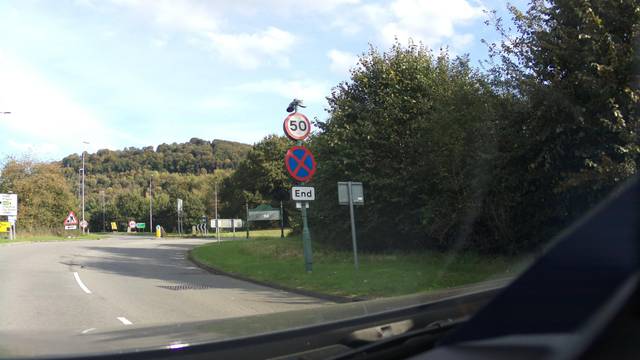
Region: United Kingdom
Coordinates: 51.819, -2.703